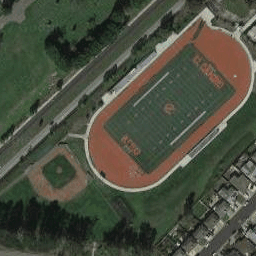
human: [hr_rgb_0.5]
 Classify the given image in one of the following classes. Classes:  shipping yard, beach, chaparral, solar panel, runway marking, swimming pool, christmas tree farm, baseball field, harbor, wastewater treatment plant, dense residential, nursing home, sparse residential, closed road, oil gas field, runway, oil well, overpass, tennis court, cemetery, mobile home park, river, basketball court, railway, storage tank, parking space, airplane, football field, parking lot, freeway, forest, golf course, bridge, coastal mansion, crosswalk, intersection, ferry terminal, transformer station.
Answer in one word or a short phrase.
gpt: football field